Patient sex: M
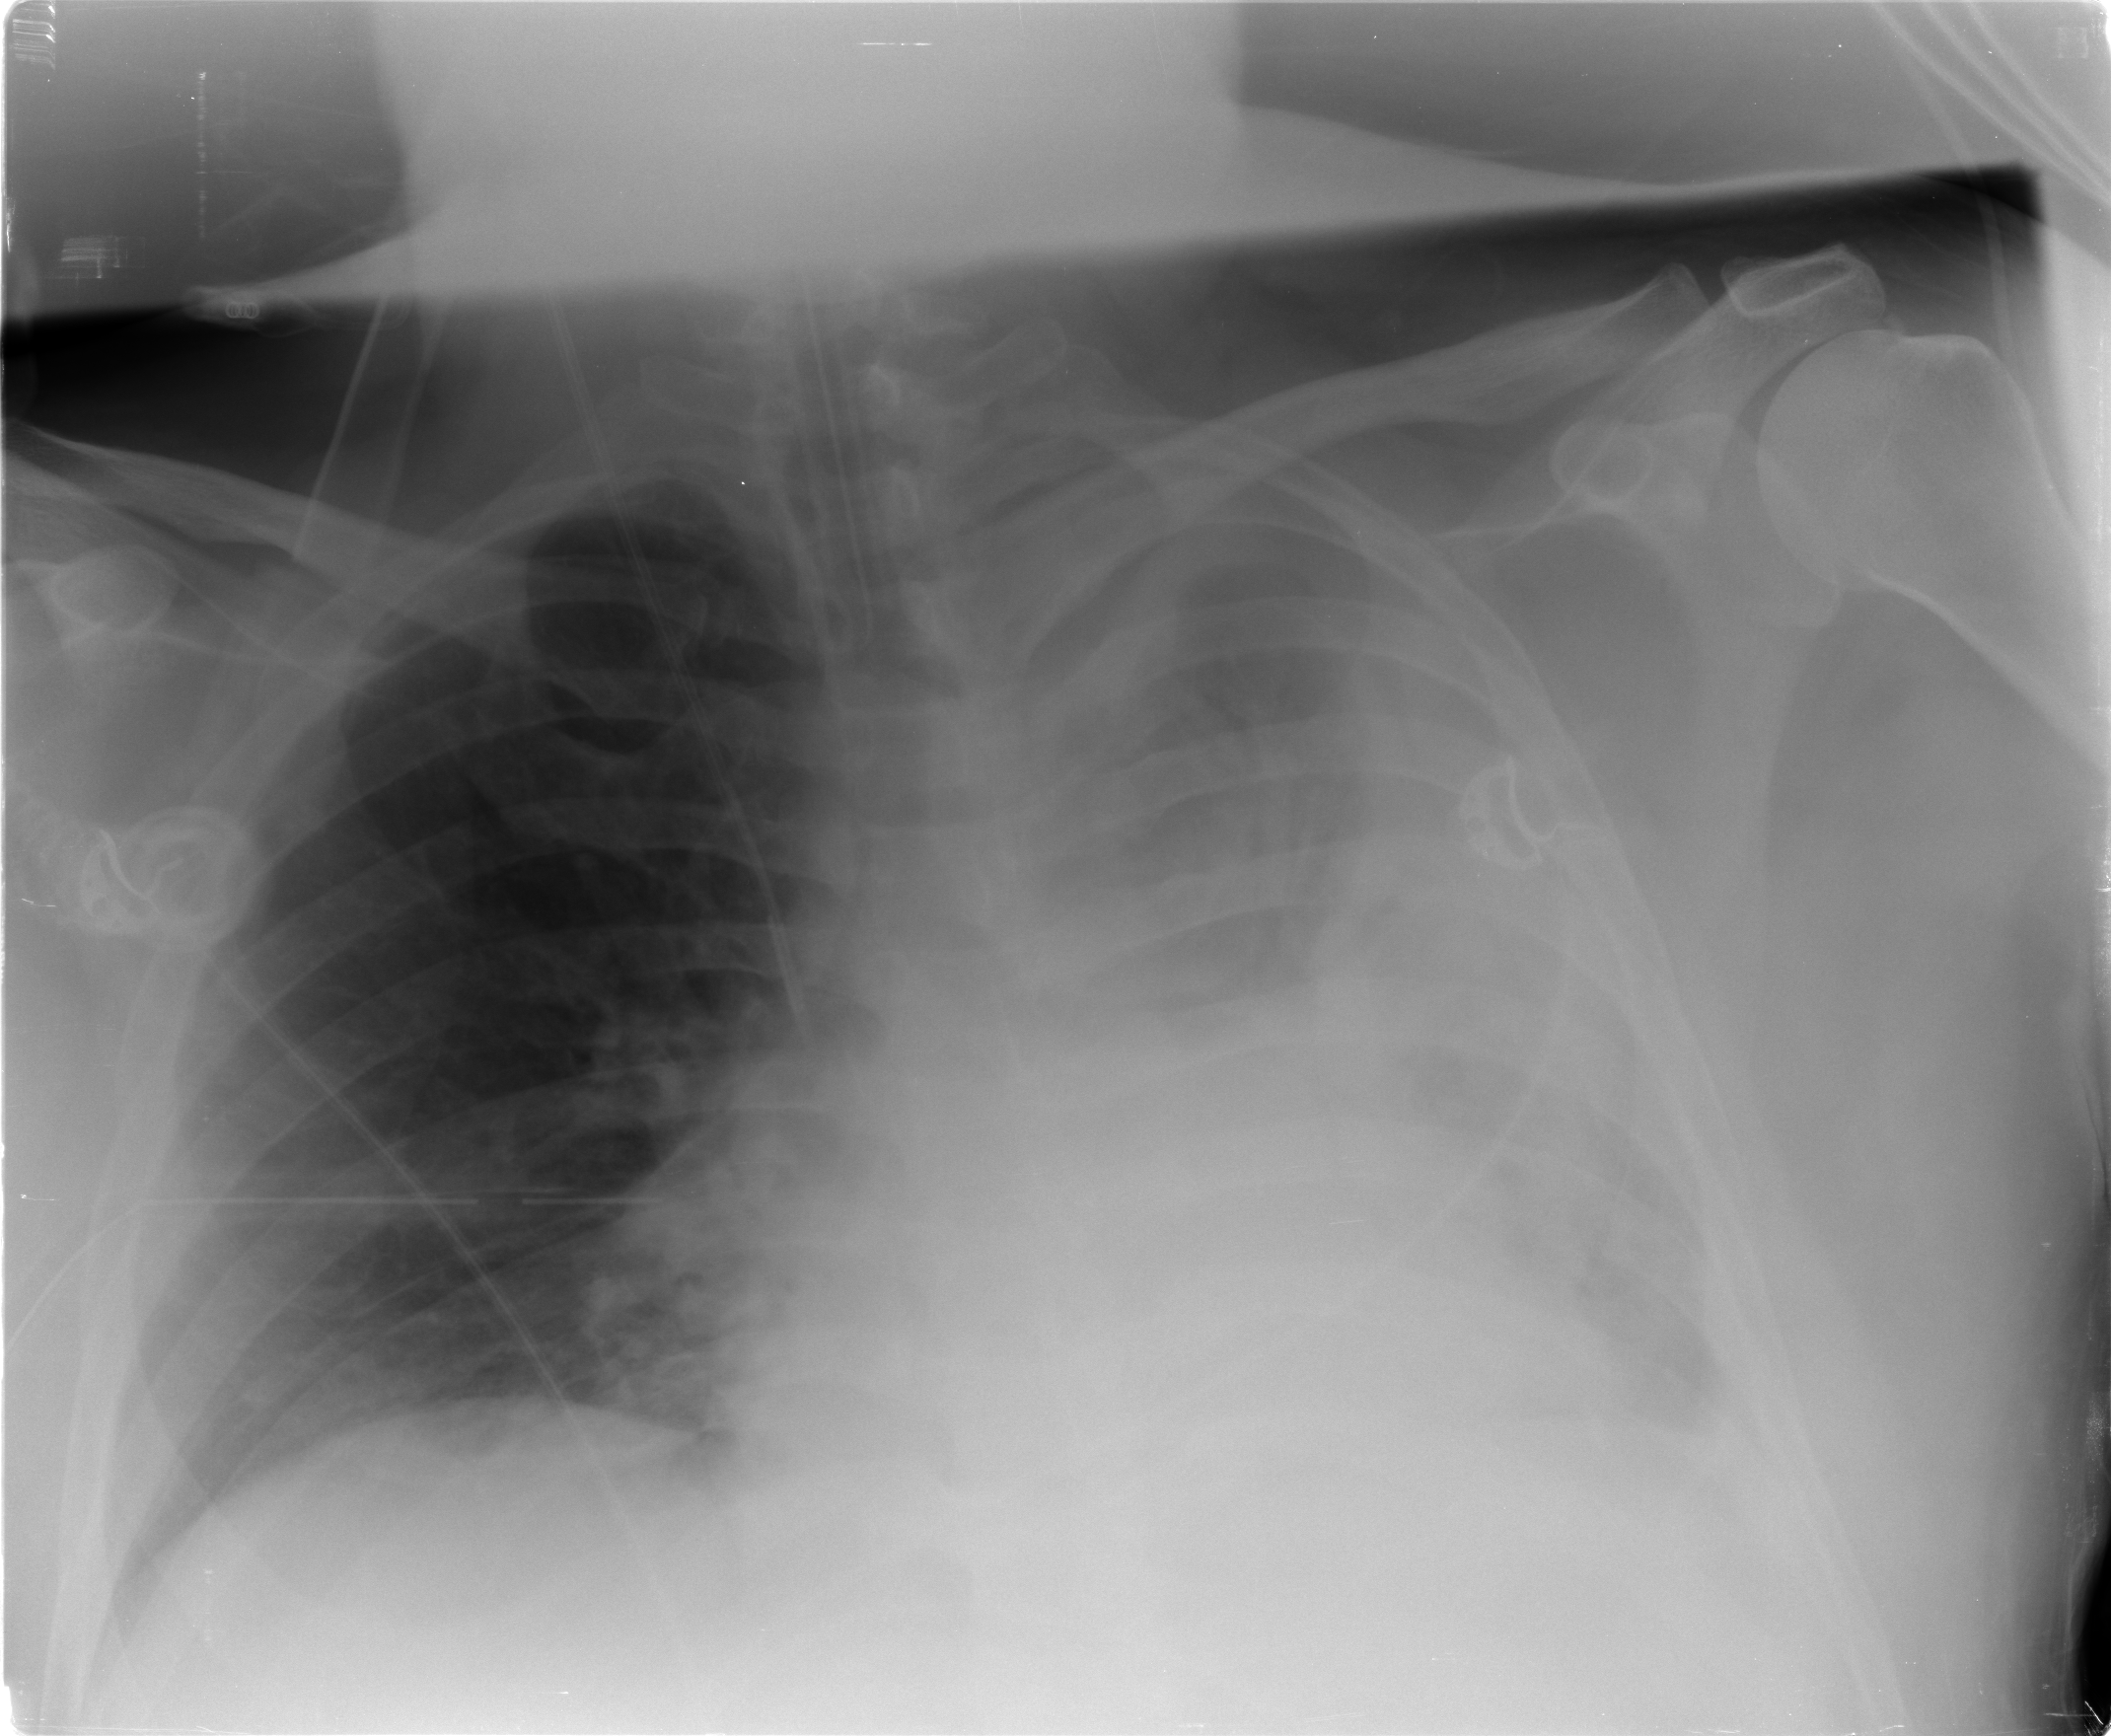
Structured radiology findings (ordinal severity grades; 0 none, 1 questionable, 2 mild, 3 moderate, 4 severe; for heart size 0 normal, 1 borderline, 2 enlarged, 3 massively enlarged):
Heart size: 1
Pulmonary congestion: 1
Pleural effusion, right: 1
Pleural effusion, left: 3
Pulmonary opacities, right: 1
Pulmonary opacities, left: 4
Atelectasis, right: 1
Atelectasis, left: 4